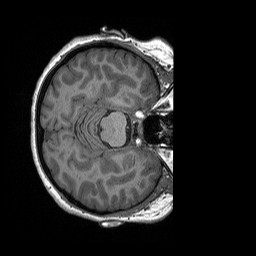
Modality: T1w
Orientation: axial
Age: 53
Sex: female
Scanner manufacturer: siemens
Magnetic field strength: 3 T
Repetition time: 2.4 s
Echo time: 0.00226 s